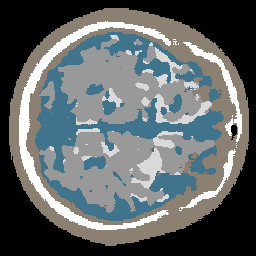
Label: no_lesion